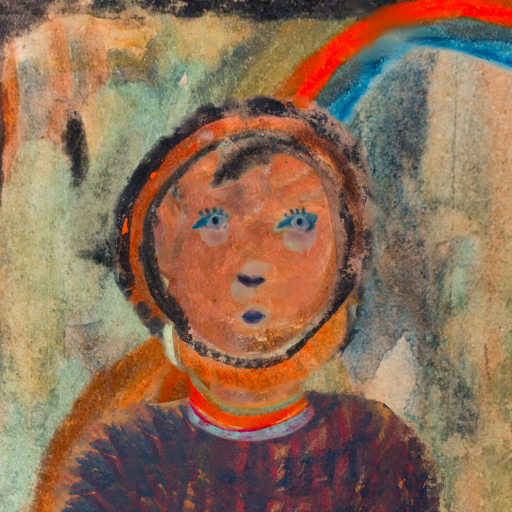
Background: Childish, Head And Neck Front: Boggyland, Face Front: Hill_Girl, Bust: In_The_Sun, Hair Front: Childish, Head Accessory: Blank, Second Necklace: Blank, Necklace: Sisters, Baby: Blank